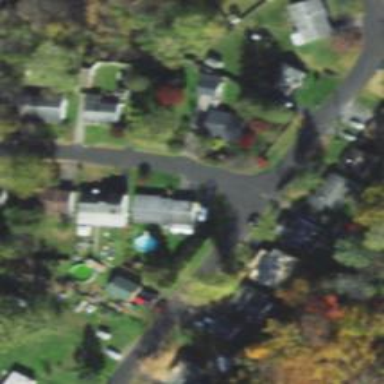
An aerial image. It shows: Residential road.